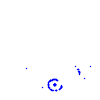
Particle: proton